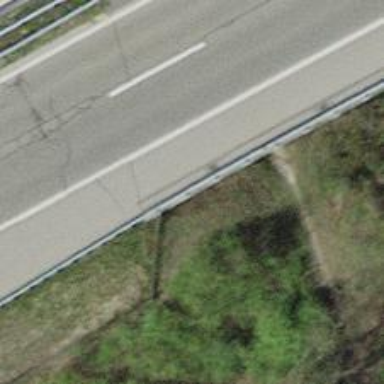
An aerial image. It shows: Guard rail.